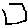
Label: hexagon